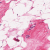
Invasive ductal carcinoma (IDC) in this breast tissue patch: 0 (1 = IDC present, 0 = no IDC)